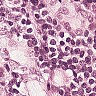
Metastatic tissue present: yes